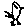
Label: bird